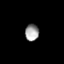
Tissue: prostate
Cell type: Fibroblasts
Senescence score: 0.7115
Nuclear area (px): 228
Mean DAPI intensity: 154.93